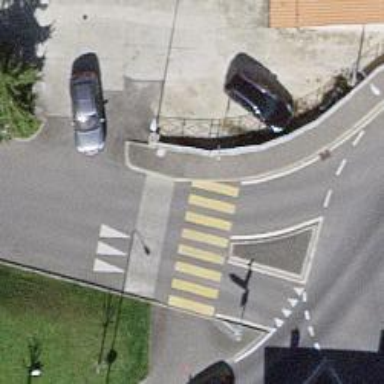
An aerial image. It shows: Marked crossing with zebra markings on the road.